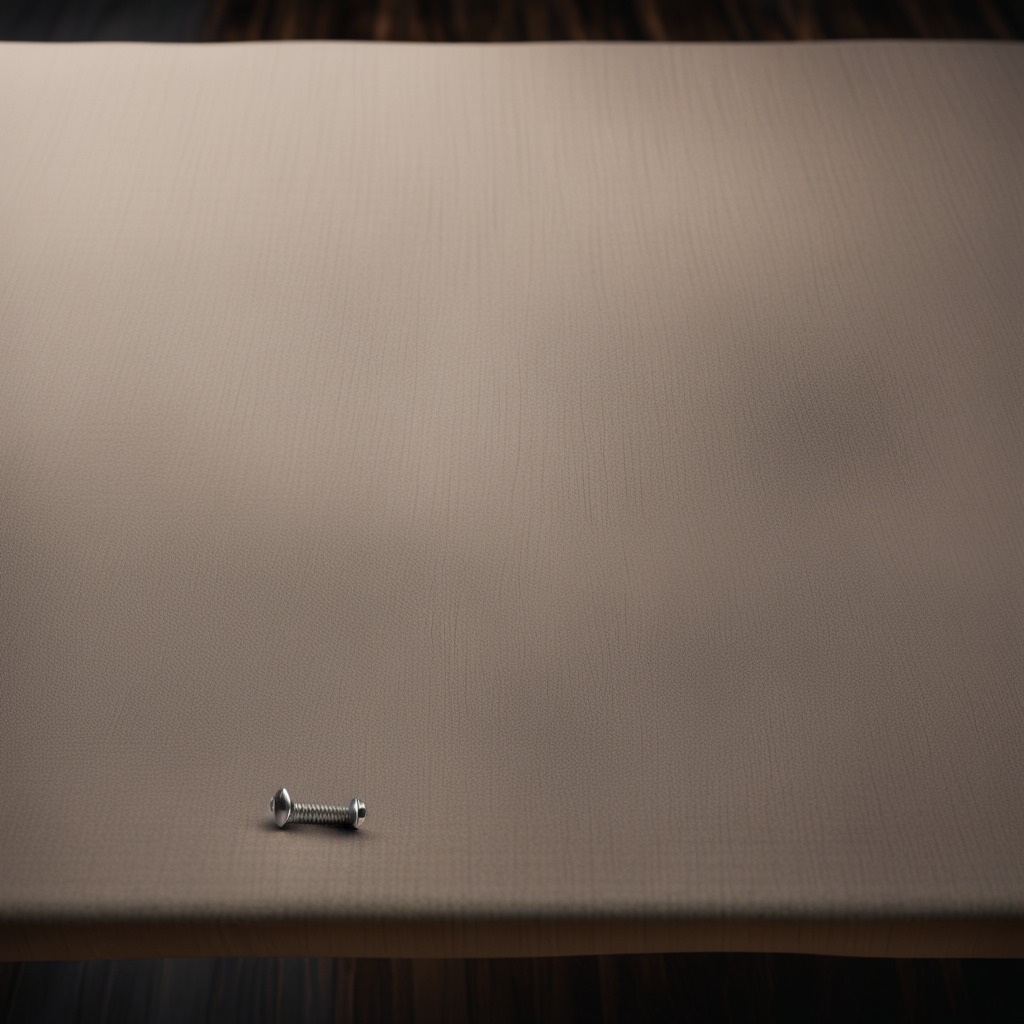
A metal screw lies on the wooden table.